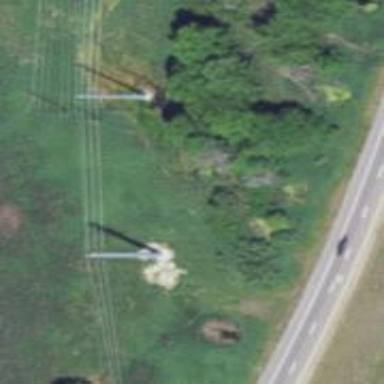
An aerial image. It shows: Power pole.